Question: I am getting below error message.
Could not able to solve it. Googled a lot. Finally thought of to put it here.

'''
#include <stdio.h>
#include <stdlib.h>
#include <malloc.h>
int stop;
struct stack
{
int data;
struct stack *next;
};
typedef struct stack *node, *top;
//typedef struct stack *top;
void push()
{
int i;
struct stack *x;
x = malloc(sizeof(struct stack));
printf("
Enter the element your want to insert");
scanf("%d", &i);
x->data = i;
x->next = top;
top = x;
}
void pop()
{
int i;
if(top == NULL)
{
printf("
Stack is empty
");
}
else{
i = top->data;
free(top);
top = top->next;
}
}
void display()
{
if(node != NULL)
{
printf("%d ", node->data);
node = node->next;
}
}
int main()
{
int ch;
while(1)
{
printf("
Enter your option
1. Insert(Push)
2. Delete(Pop)
3. Display :
");
scanf("%d", &ch);
switch(ch)
{
case 1:
push();
break;
case 2:
pop();
break;
case 3:
display();
break;
default:
printf("Invalid Entery, Try Again");
}
}
return 0;
}
'''
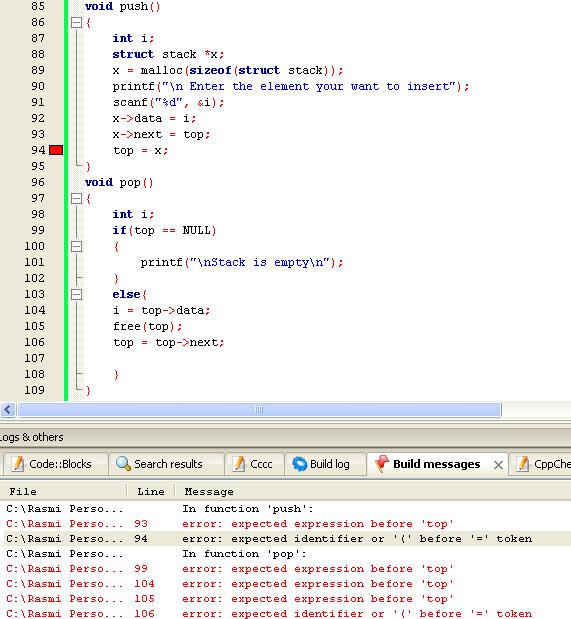
Answer: You cannot combine variable declarations with 'typedef'. If you would like to create an alias for 'struct stack' and call it simply 'stack', modify your code as follows:
'''
struct stack {
int data;
struct stack *next;
};
typedef struct stack stack;
stack *node, *top;
'''